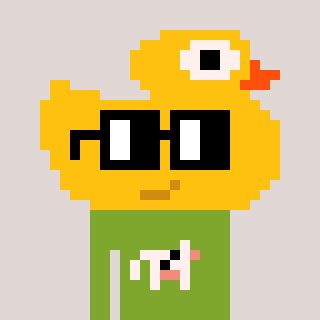
a pixel art character with square black glasses, a ducky-shaped head and a slimegreen-colored body on a warm background